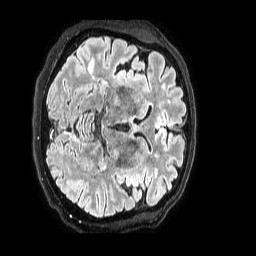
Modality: FLAIR
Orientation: axial
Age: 64
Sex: male
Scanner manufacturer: philips
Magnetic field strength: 3 T
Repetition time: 4.8 s
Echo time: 0.34 s